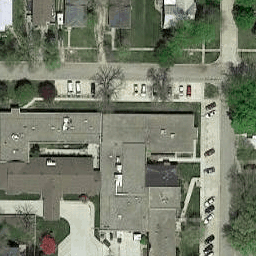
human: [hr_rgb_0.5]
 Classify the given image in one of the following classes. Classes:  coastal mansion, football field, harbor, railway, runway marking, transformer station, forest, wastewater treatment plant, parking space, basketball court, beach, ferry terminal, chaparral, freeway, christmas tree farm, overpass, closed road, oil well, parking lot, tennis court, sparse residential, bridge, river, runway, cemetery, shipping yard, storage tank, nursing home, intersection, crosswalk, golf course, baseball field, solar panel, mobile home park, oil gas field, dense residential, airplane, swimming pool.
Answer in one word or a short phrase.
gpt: nursing home